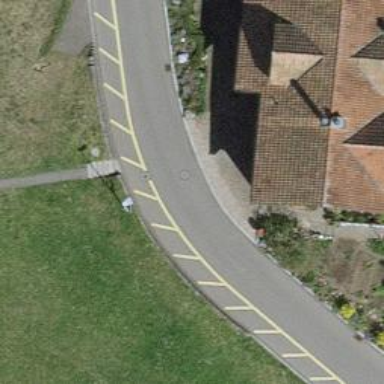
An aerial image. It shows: Road with steps.